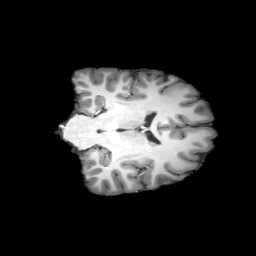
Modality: T1w
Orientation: coronal